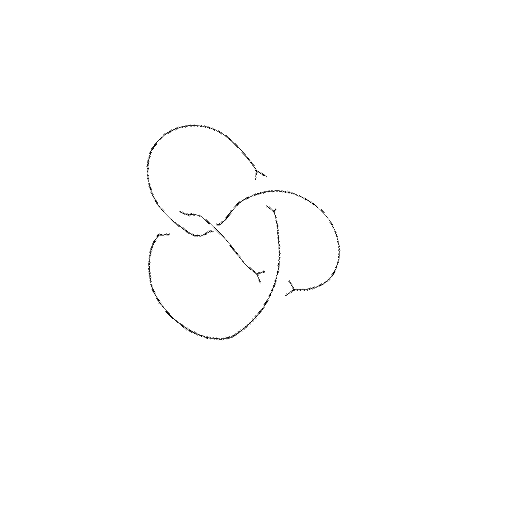
Crossing number: 4